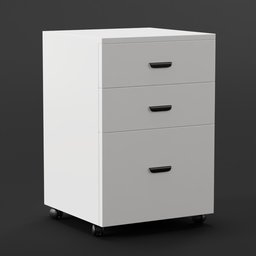
Label: furniture